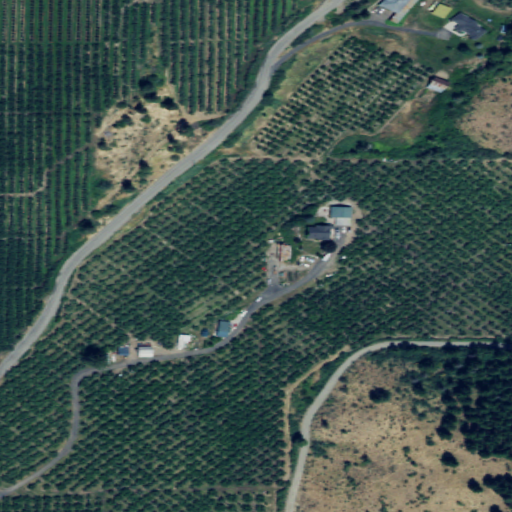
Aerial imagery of valley in Washington named Judge Canyon containing cultivated crops, low intensity development, open development, shrub, evergreen forest, and grassland